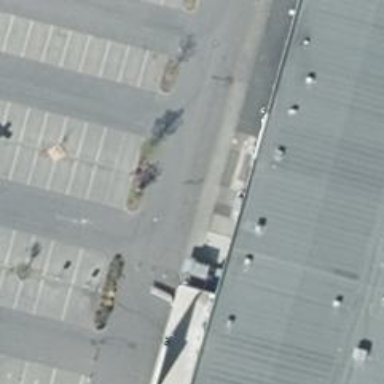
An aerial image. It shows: Paved parking aisle in service road.